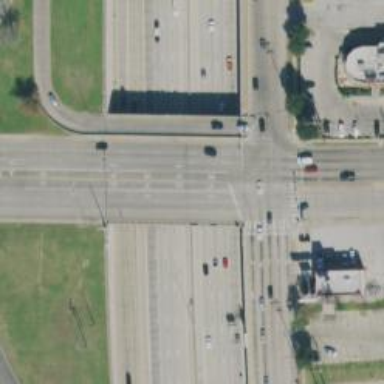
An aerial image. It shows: Secondary link road crossing over bridge.